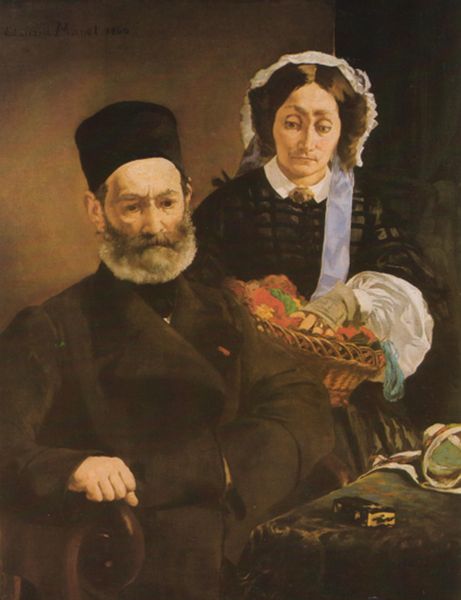
Titel: Portrait de M. et Mme Auguste Manet, Bildnis der Eltern des Künstlers
Künstler: Édouard Manet
Standort: Paris
Institution: Musée d'Orsay
Schlagwörter: blau, dunkel, gemälde, hand, mann, schatten, umhang, weiß, gelb, grün, impressionismus, menschen, sitzen, wäsche, zola, blume, blumen, braun, bunt, frau, frisur, haar, handschuh, handschuhe, hell, hintergrund, hut, hüte, kleid, licht, mund, nase, ohr, orange, raum, schwarz, stuhl, tisch, zimmer, blick, blüten, obst, rot, tuch, haube, hochformat, malerei, schleife, teppich, alt, bart, jacke, kappe, mütze, wand, augen, band, barock, bibel, bluse, gesicht, kleidung, kragen, mensch, schale, spitze, vollbart, ärmel, bildnis, herr, hände, innenraum, portrait, porträt, signatur, tischdecke, tischtuch, öl, auge, haare, mantel, sessel, sitzend, stehend, eltern, innen, kaufmann, kind, klassizismus, paar, brosche, england, lippen, poträt, seide, traurig, genre, stock, früchte, gemüse, schärpe, kopfbedeckung, magd, armlehne, ecke, lehne, genrebild, genremalerei, gamasche, bäuerin, russland, mauer, farbe, essen, münder, nasen, kopftuch, wolle, monet, ernst, grimmig, stuhllehne, manet, korb, brot, kammer, nachdenklich, rüschen, chapeau, bauer, doppelporträt, pärchen, nahrung, courbet, alter, buch, denken, munch, erdbeeren, faust, kiste, schachtel, scherpe, tracht, ehepaar, ehe, noir, pfarrer, versunken, mittelalter, wut, zugewandt, sitzender, russen, früchtekorb, träumen, obstkorb, kästchen, fahl, sorgen, russisch, gebetbuch, fes, manger, tschako, tuck, bedrückt, altes paar, fraz, döschen, schwazr, orthodox, sessl, mante, costume, homme, korp, haupe, table, maist, 1860, famme, panier, toque, traditionnel, sombre, tristes, seuls, affaires, sac, tischteppich